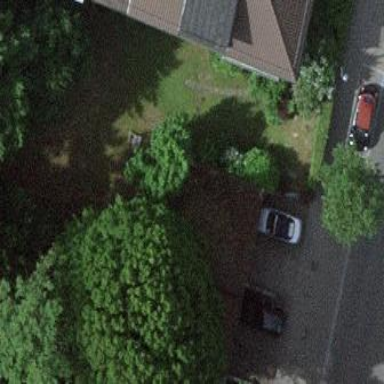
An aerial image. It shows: Group of garages.